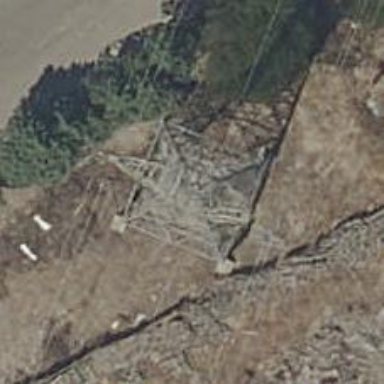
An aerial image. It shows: Power line in the image.